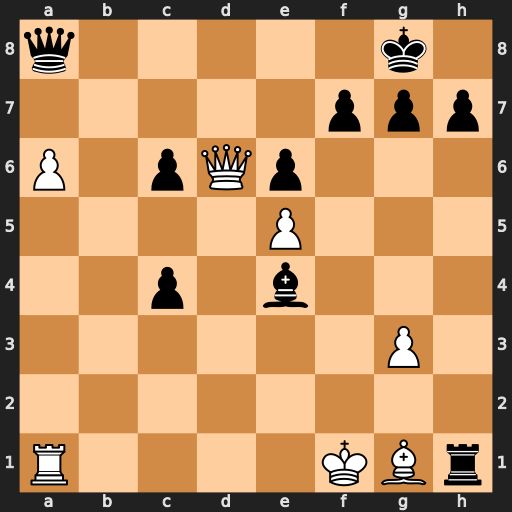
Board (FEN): q5k1/5ppp/P1pQp3/4P3/2p1b3/6P1/8/R4KBr
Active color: w
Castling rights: -
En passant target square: -
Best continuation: a7 h5 Qb8+